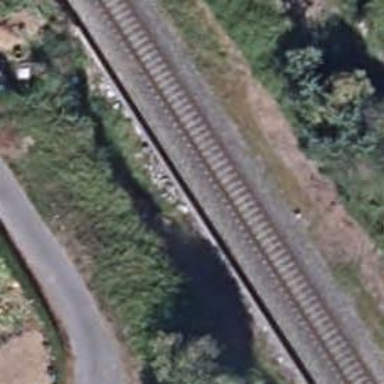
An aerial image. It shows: Railway track.